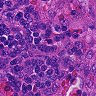
Metastatic tissue present: no